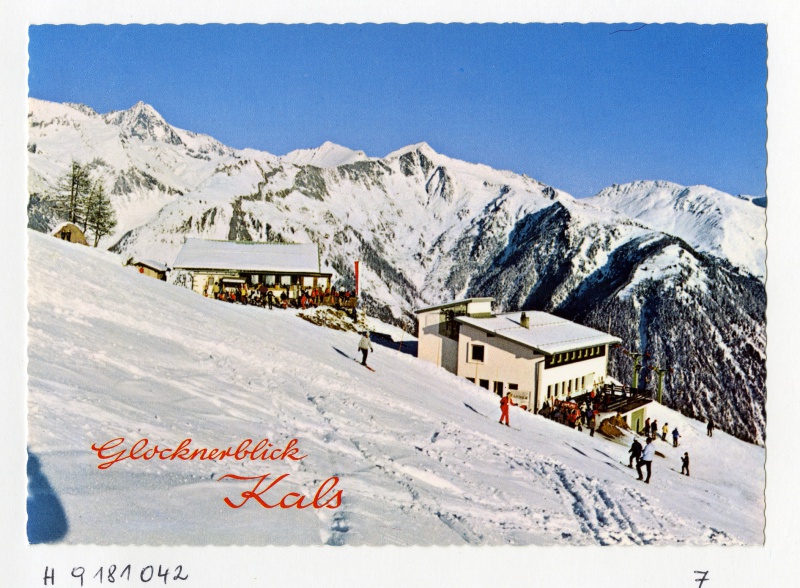
Institution: Gemeindearchiv Kals
Schlagwörter: baum, berg, blau, himmel, weiß, bäume, landschaft, menschen, fenster, grau, blick, eis, haus, rot, schnee, mütze, häuser, hügel, kalt, hütte, sonne, wege, familie, personen, spitzen, wald, schornstein, terrasse, schrift, türen, schule, fahne, spuren, berge, gebirge, gipfel, hang, klippen, dorf, dächer, alm, lawine, hof, hütten, winter, wolkenlos, stille, tannen, abfahrt, hotel, sport, tee, foto, bayern, wandern, alpen, kälte, urlaub, restaurant, schnitzel, fichte, tanne, gaudi, sonnig, österreich, blauer himmel, sonnenschein, fichten, postkarte, tirol, spaß, berghütte, gasthaus, tradition, sonnen, tourismus, touristen, salzburg, ski, früher, schnaps, bege, skifahrer, wintersport, piste, schi, almhütte, overall, lärm, jause, skianzug, skifahren, wedeln, lift, weihnachtsmann, n, 7, schifahren, kärnten, eberge, skihütte, rodeln, rodel, kals, glockner, skipiste, grossglockner, glocknerblick+, glockenblick, winterurlaub, skiurlaub, germknödel, glocknerblick, katathymes bilderleben, wintersportwoche, snowboard, ski fahrenalkohol, skii, schiefahren, schiwasser, himbeerwasser, apres-ski, carven, carving, postskartze, göockjnerblick, skilaufen, gebdirge, skilift, schneeanzug, winterstück, sonnenterrasse, urlaun